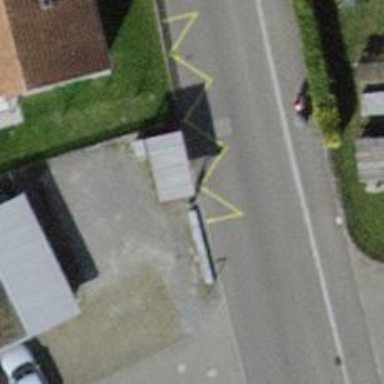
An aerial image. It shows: Bus stop with platform for public transport.